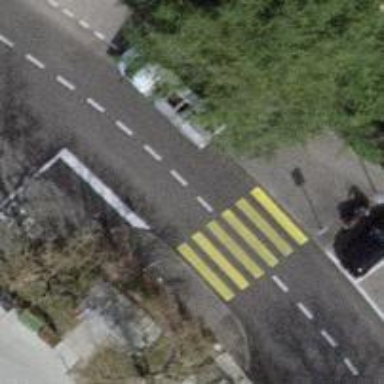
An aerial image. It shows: Marked crossing with zebra stripes on the road.